Question: I have a data set with multiple columns and roughly 1000 rows. I need to find out how many times certain combinations of columns can be found within the data set.
In my example below, columns 'A:B' represents the raw data set. In 'C2' I have a formula that finds all non-unique combinations from columns 'A:B'. What I need is a formula that counts how many times combinations in columns 'C:D' are found within columns 'A:B'. The desired output should be in 'ColE'.

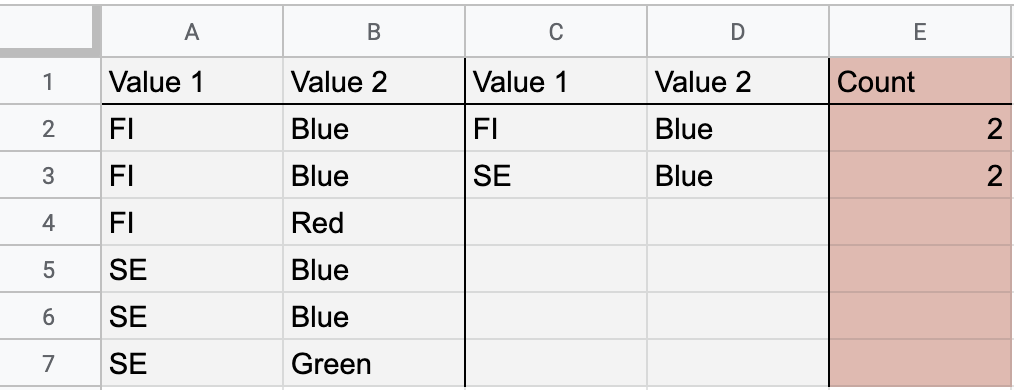
Answer: you can do it all in one go... delete columns C, D, E and use this formula:
'''
=ARRAYFORMULA(QUERY({A2:B, A2:A&B2:B},
"select Col1,Col2,count(Col3)
where Col1 is not null
group by Col1,Col2
order by count(Col3) desc
label count(Col3)''"))
'''
<URL>
---
for a selected combination only use this formula in cell:
'''
=ARRAYFORMULA(IFERROR(VLOOKUP(C2:C&D2:D, QUERY({A2:A&B2:B},
"select Col1,count(Col1)
where Col1 is not null
group by Col1
label count(Col1)''"), 2, 0)))
'''
<URL>